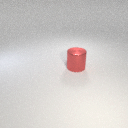
large red metal cylinder